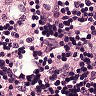
Metastatic tissue present: no